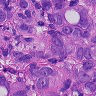
Metastatic tissue present: yes